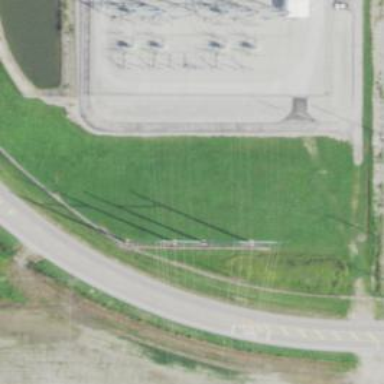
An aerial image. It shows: Power tower.